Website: lowes
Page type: billing-address
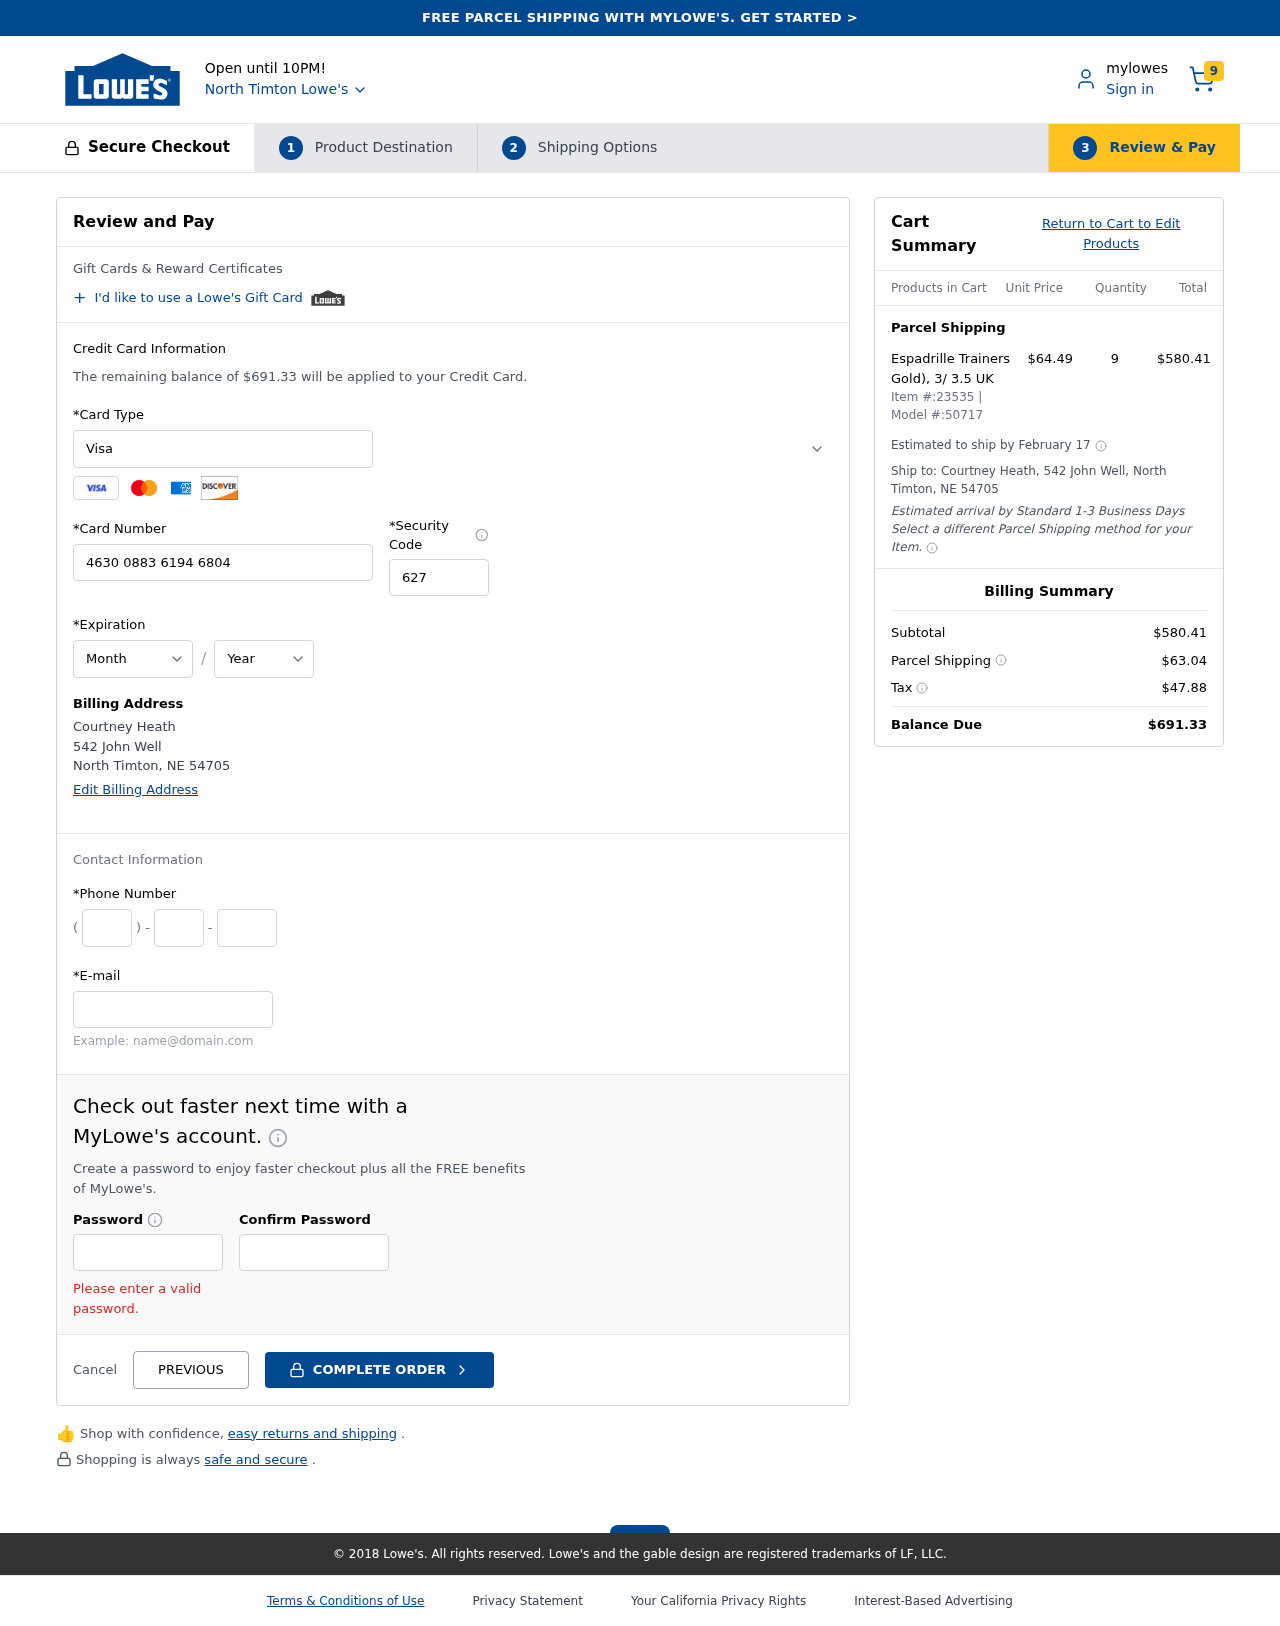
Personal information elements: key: PII_CARD_CVV
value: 627
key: PII_CARD_EXPIRY_MONTH
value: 04
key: PII_CARD_EXPIRY_YEAR
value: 28
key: PII_CARD_NUMBER
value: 4630 0883 6194 6804
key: PII_CARD_TYPE
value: Visa
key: PII_CITY
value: North Timton
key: PII_CITY_STATE_ZIP
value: North Timton, NE 54705
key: PII_EMAIL
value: courtneyheath@yahoo.com
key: PII_FULLNAME
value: Courtney Heath
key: PII_PHONE_AREA
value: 249
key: PII_PHONE_PREFIX
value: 917
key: PII_PHONE_SUFFIX
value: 5470
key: PII_STREET
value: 542 John Well
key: PII_FULLNAME2
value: Courtney Heath
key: PII_PHONE_LINE
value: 5470
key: PII_STATE_ABBR
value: NE
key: PII_POSTCODE
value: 54705
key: PII_POSTCODE_FULL
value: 54705
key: PII_CITY_STATE
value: North Timton, NE
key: PII_PHONE_LINE_NUMERIC
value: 5470
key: PII_PHONE_SUFFIX_NUMERIC
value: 5470
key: PII_POSTCODE_NUMERIC
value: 54705
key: PII_PHONE_LAST4
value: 5470
Product elements: key: PRODUCT1_NAME
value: Espadrille Trainers Gold), 3/ 3.5 UK
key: PRODUCT1_PRICE
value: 64.49
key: PRODUCT1_QUANTITY
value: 9
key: PRODUCT_ITEM_NUMBER
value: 23535
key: PRODUCT_MODEL_NUMBER
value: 50717
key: PRODUCT1_LINE_TOTAL
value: $580.41
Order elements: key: ORDER_NUM_ITEMS
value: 9
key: ORDER_TOTAL
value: $691.33
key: ORDER_SHIPPING_DATE
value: February 17
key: ORDER_SUBTOTAL
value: $580.41
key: ORDER_SHIPPING_COST
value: $63.04
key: ORDER_TAX
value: $47.88